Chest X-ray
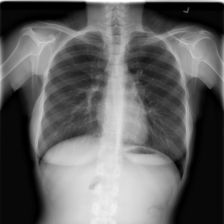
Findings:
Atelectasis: negative
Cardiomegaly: negative
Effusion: negative
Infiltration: negative
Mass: negative
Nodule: negative
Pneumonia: negative
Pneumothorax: negative
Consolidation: negative
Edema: negative
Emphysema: negative
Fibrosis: negative
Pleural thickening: negative
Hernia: negative